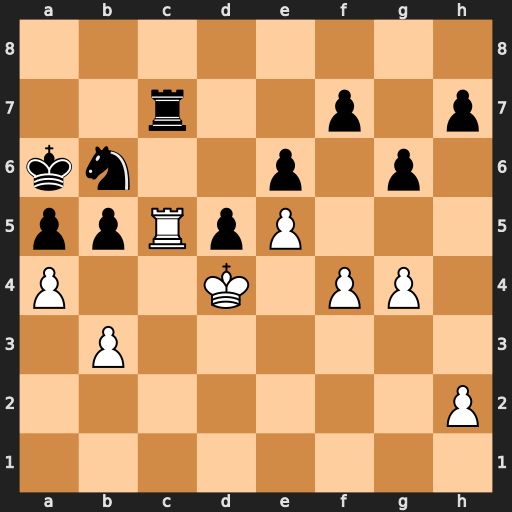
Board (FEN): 8/2r2p1p/kn2p1p1/ppRpP3/P2K1PP1/1P6/7P/8
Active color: w
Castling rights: -
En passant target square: -
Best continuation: Rxc7 bxa4 bxa4